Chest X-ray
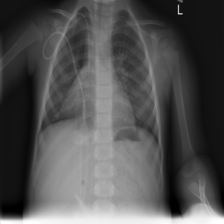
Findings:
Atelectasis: negative
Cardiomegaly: negative
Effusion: negative
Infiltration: negative
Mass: negative
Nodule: negative
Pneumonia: negative
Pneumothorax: negative
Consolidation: negative
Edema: negative
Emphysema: negative
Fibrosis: negative
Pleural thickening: negative
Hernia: negative